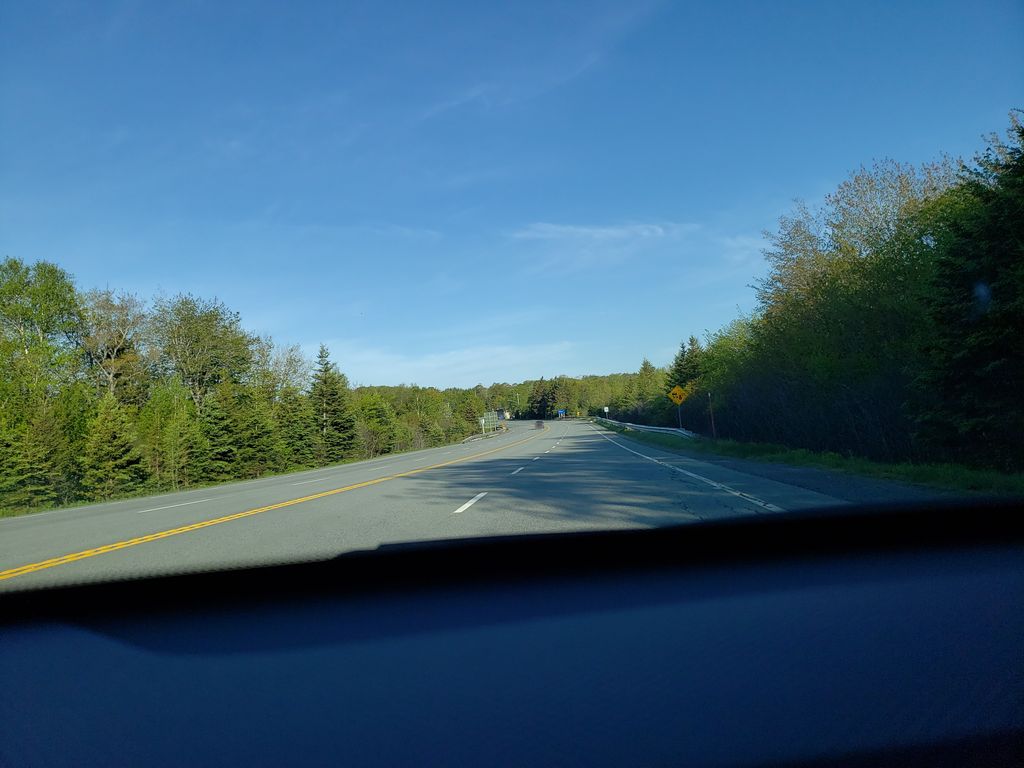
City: halifax